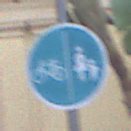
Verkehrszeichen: GetrennterRadUndGehwegRadwegLinks
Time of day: MorningAfternoon
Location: Outdoor (Urban)
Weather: PartlyCloudy
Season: NotSpecified
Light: Natural